Field crop: tomato
Growth stage: 2
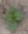
Species: solanum